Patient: sex M, age 71
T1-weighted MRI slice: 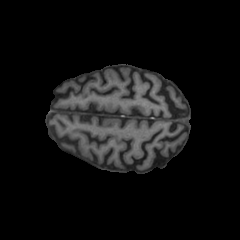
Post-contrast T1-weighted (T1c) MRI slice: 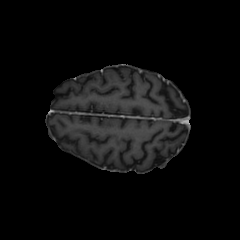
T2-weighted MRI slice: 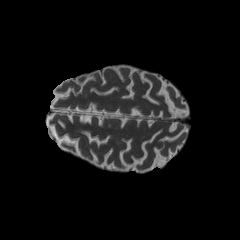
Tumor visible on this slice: no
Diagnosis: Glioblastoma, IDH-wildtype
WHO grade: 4